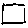
Label: square